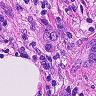
Metastatic tissue present: yes